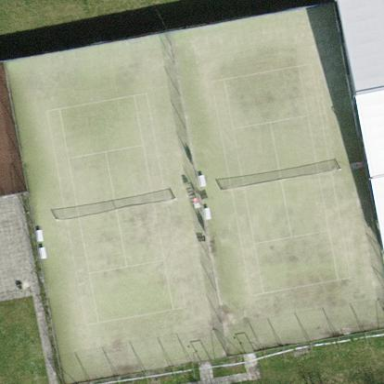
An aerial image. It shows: Tennis court on pitch.